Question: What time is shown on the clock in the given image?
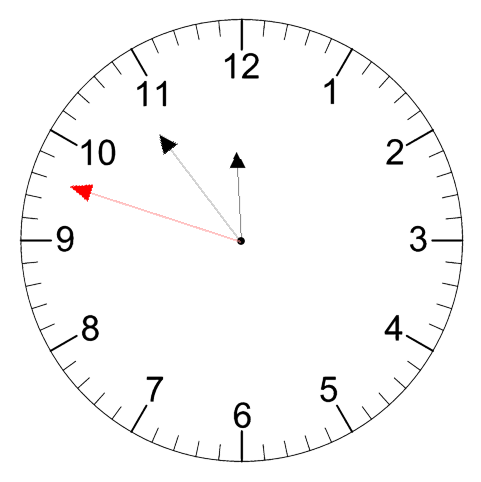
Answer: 11:53:48